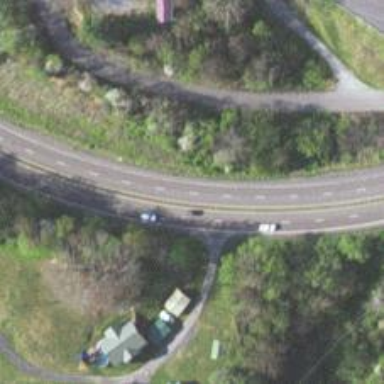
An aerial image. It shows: Trunk highway.